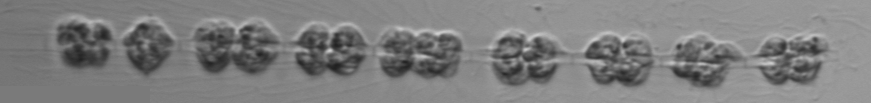
Label: Leptocylindrus_mediterraneus